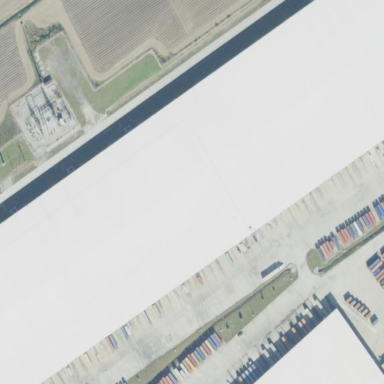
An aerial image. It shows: Warehouse.